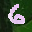
Label: 6